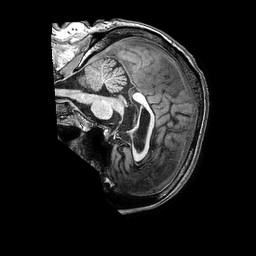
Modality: T1w
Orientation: sagittal
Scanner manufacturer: philips
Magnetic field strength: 3 T
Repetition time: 0.006878 s
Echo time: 0.003114 s